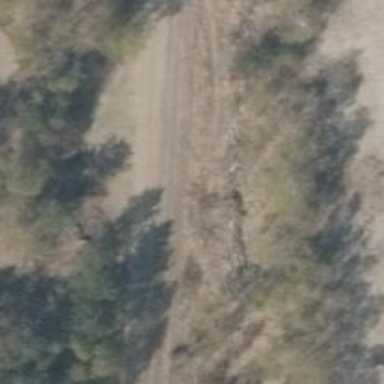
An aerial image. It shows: Sandy track road with grade 2 tracktype.